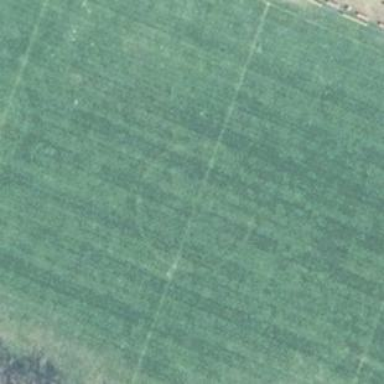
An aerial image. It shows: Grass pitch used for soccer.